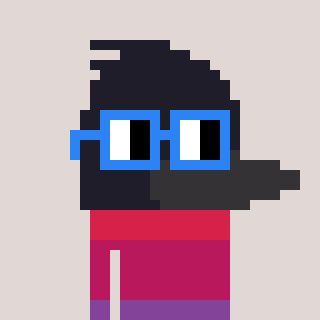
a pixel art character with square blue glasses, a raven-shaped head and a grayscale-colored body on a warm background